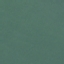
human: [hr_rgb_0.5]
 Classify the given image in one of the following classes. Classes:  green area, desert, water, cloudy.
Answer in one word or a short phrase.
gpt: water